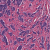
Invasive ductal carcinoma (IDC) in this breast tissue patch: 1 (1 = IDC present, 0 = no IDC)